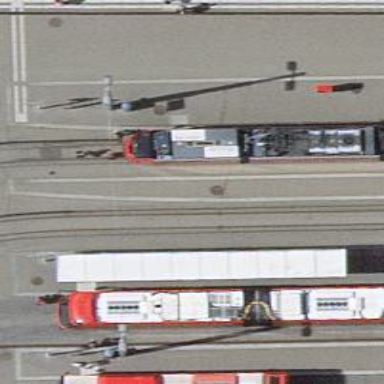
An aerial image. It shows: Tram stop with stop position for public transport.